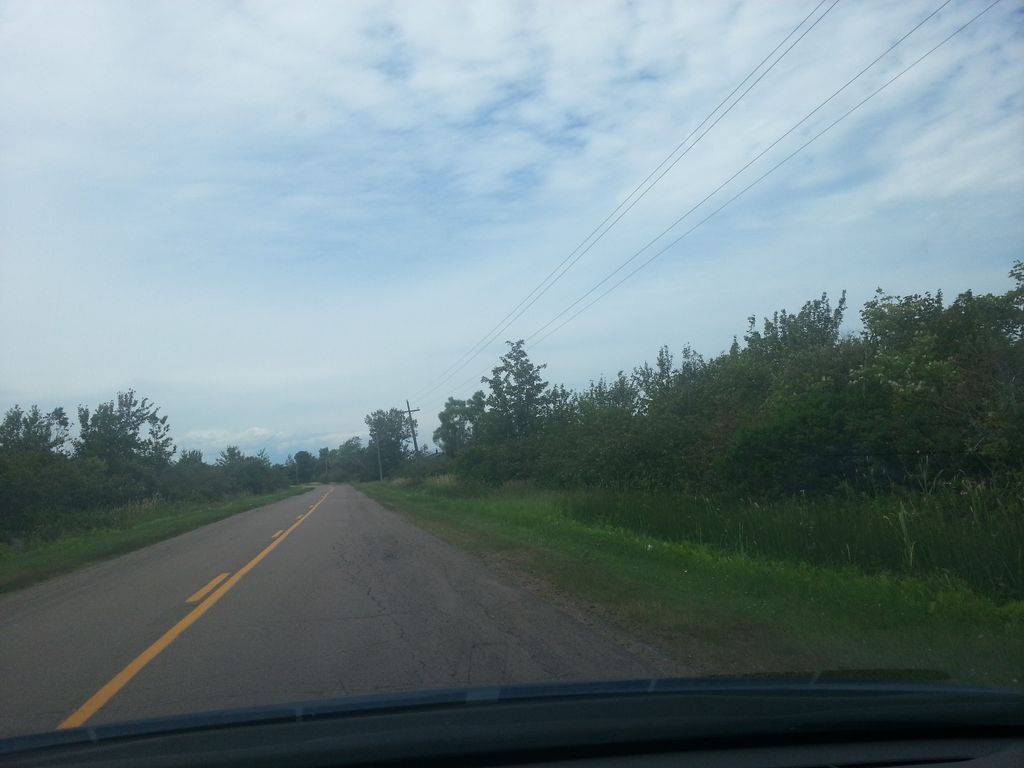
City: charlottetown